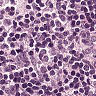
Metastatic tissue present: no